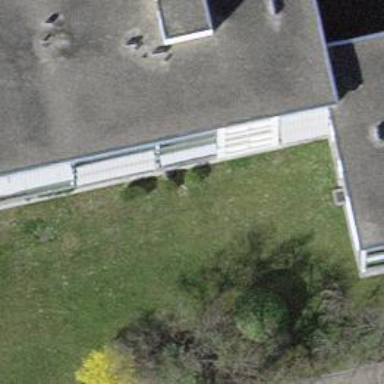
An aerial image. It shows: Flat-roofed apartment building.